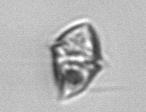
Label: Gyrodinium